Question: Having spent the last 5 hours trying to install PEAR I'm somewhat at a loss for what to try next. The initial go-pear.phar running from the command line produces the following error:

I can install the PEAR files from the package, but this doesn't include the pear.bat file and other registration files. I can't use the web installer because it puts the package manager in my www directory, and if I try moving the files the path variables all fail to work again. I've searched Google for ages and nowhere can you download the files on their own- everything is just circular references getting back to go-pear.phar, which does not work. I've tried using older PHP versions (5.2.9) without effect.
The system is running through EasyPHP on Windows 7 64 bit, account is a single account administrator, UAC is disabled. Can someone zip up the PEAR files and host them somewhere so that I can get hold of them to install manually, as this would be the quickest way to solve the issues?
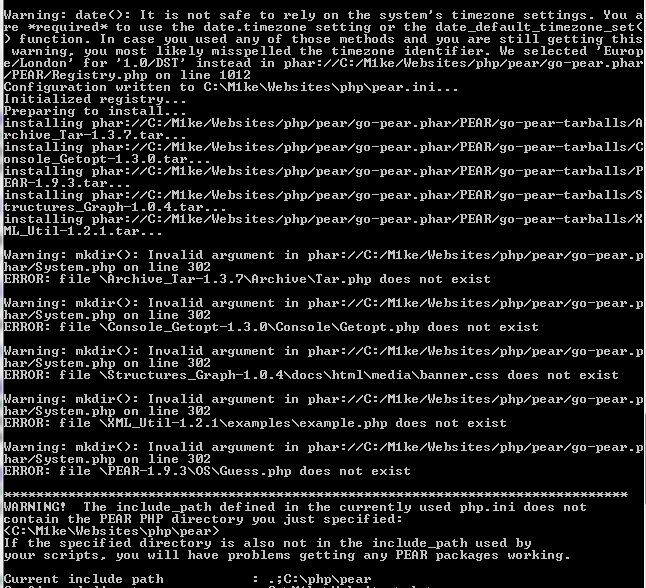
Answer: Copied from my comment (so I can accept it): I finally managed to resolve this issue by finding someone with a working PEAR install and having them email the various packages over - I've now compiled a single PEAR install tar.
Since this question (over a year ago I've done multiple PEAR installs on different machines without issue - guess this was just a few bad downloads!